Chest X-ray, PA view. Patient: 67 years old, sex M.
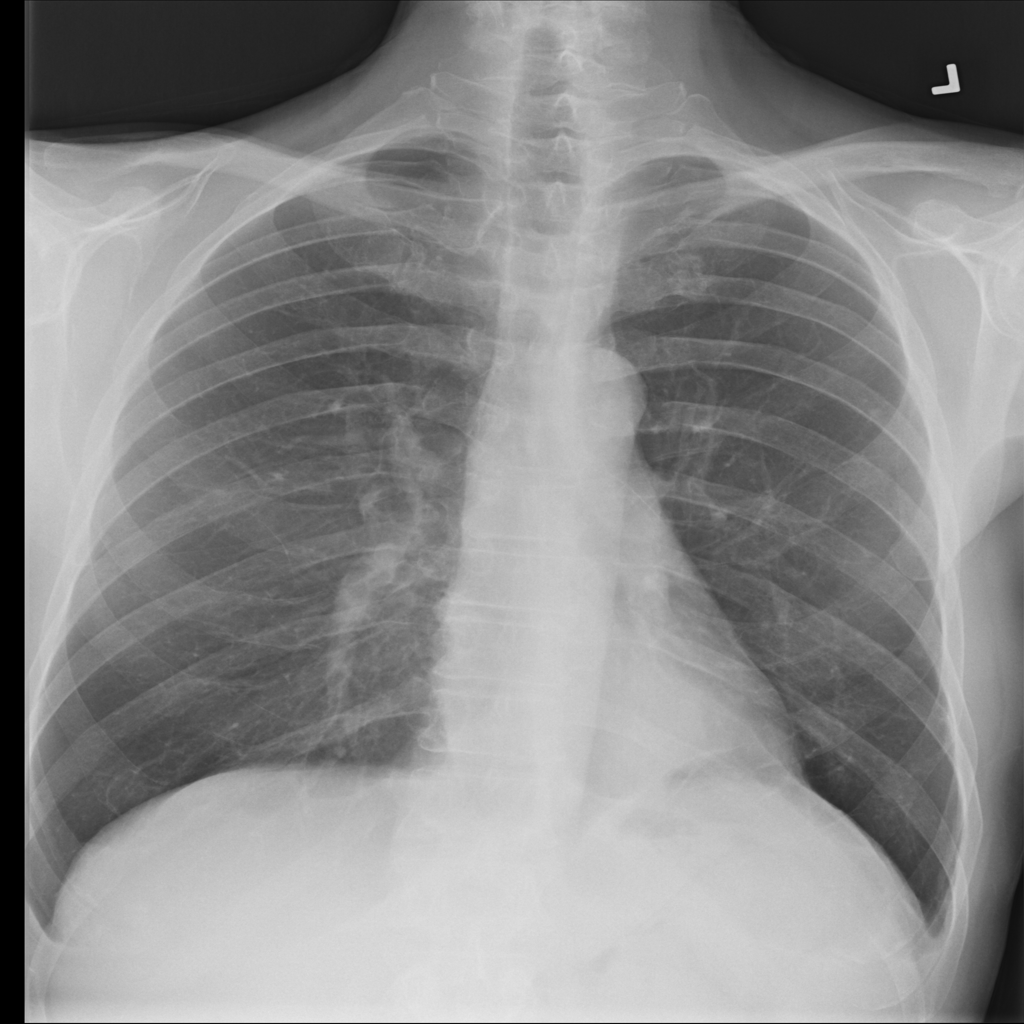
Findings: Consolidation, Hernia